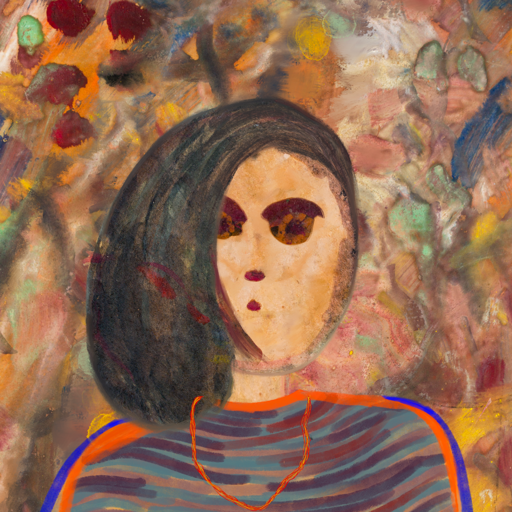
Background: Mother_And_Son_Mother, Head And Neck Front: Childish, Face Front: Doll, Bust: Experience, Hair Front: Gypsy_Mother, Head Accessory: Blank, Second Necklace: Gypsy_Mother_2, Necklace: Blank, Baby: Blank